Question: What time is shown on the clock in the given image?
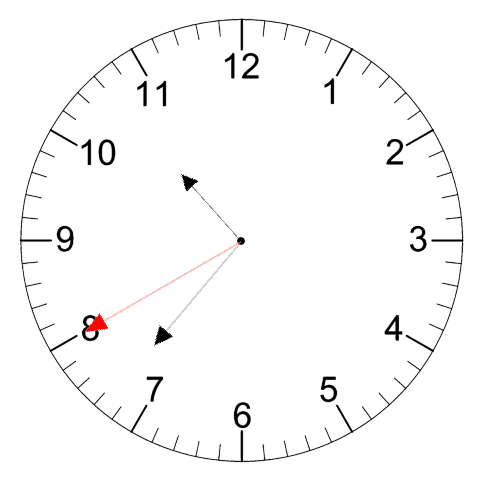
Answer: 10:36:40